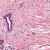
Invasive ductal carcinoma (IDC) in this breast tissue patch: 0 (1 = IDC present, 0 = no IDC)